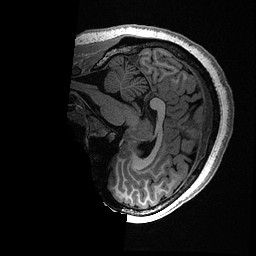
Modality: T1w
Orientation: sagittal
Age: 27
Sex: female
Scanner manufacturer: ge
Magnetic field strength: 3 T
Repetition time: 0.006952 s
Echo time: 0.00292 s